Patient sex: M
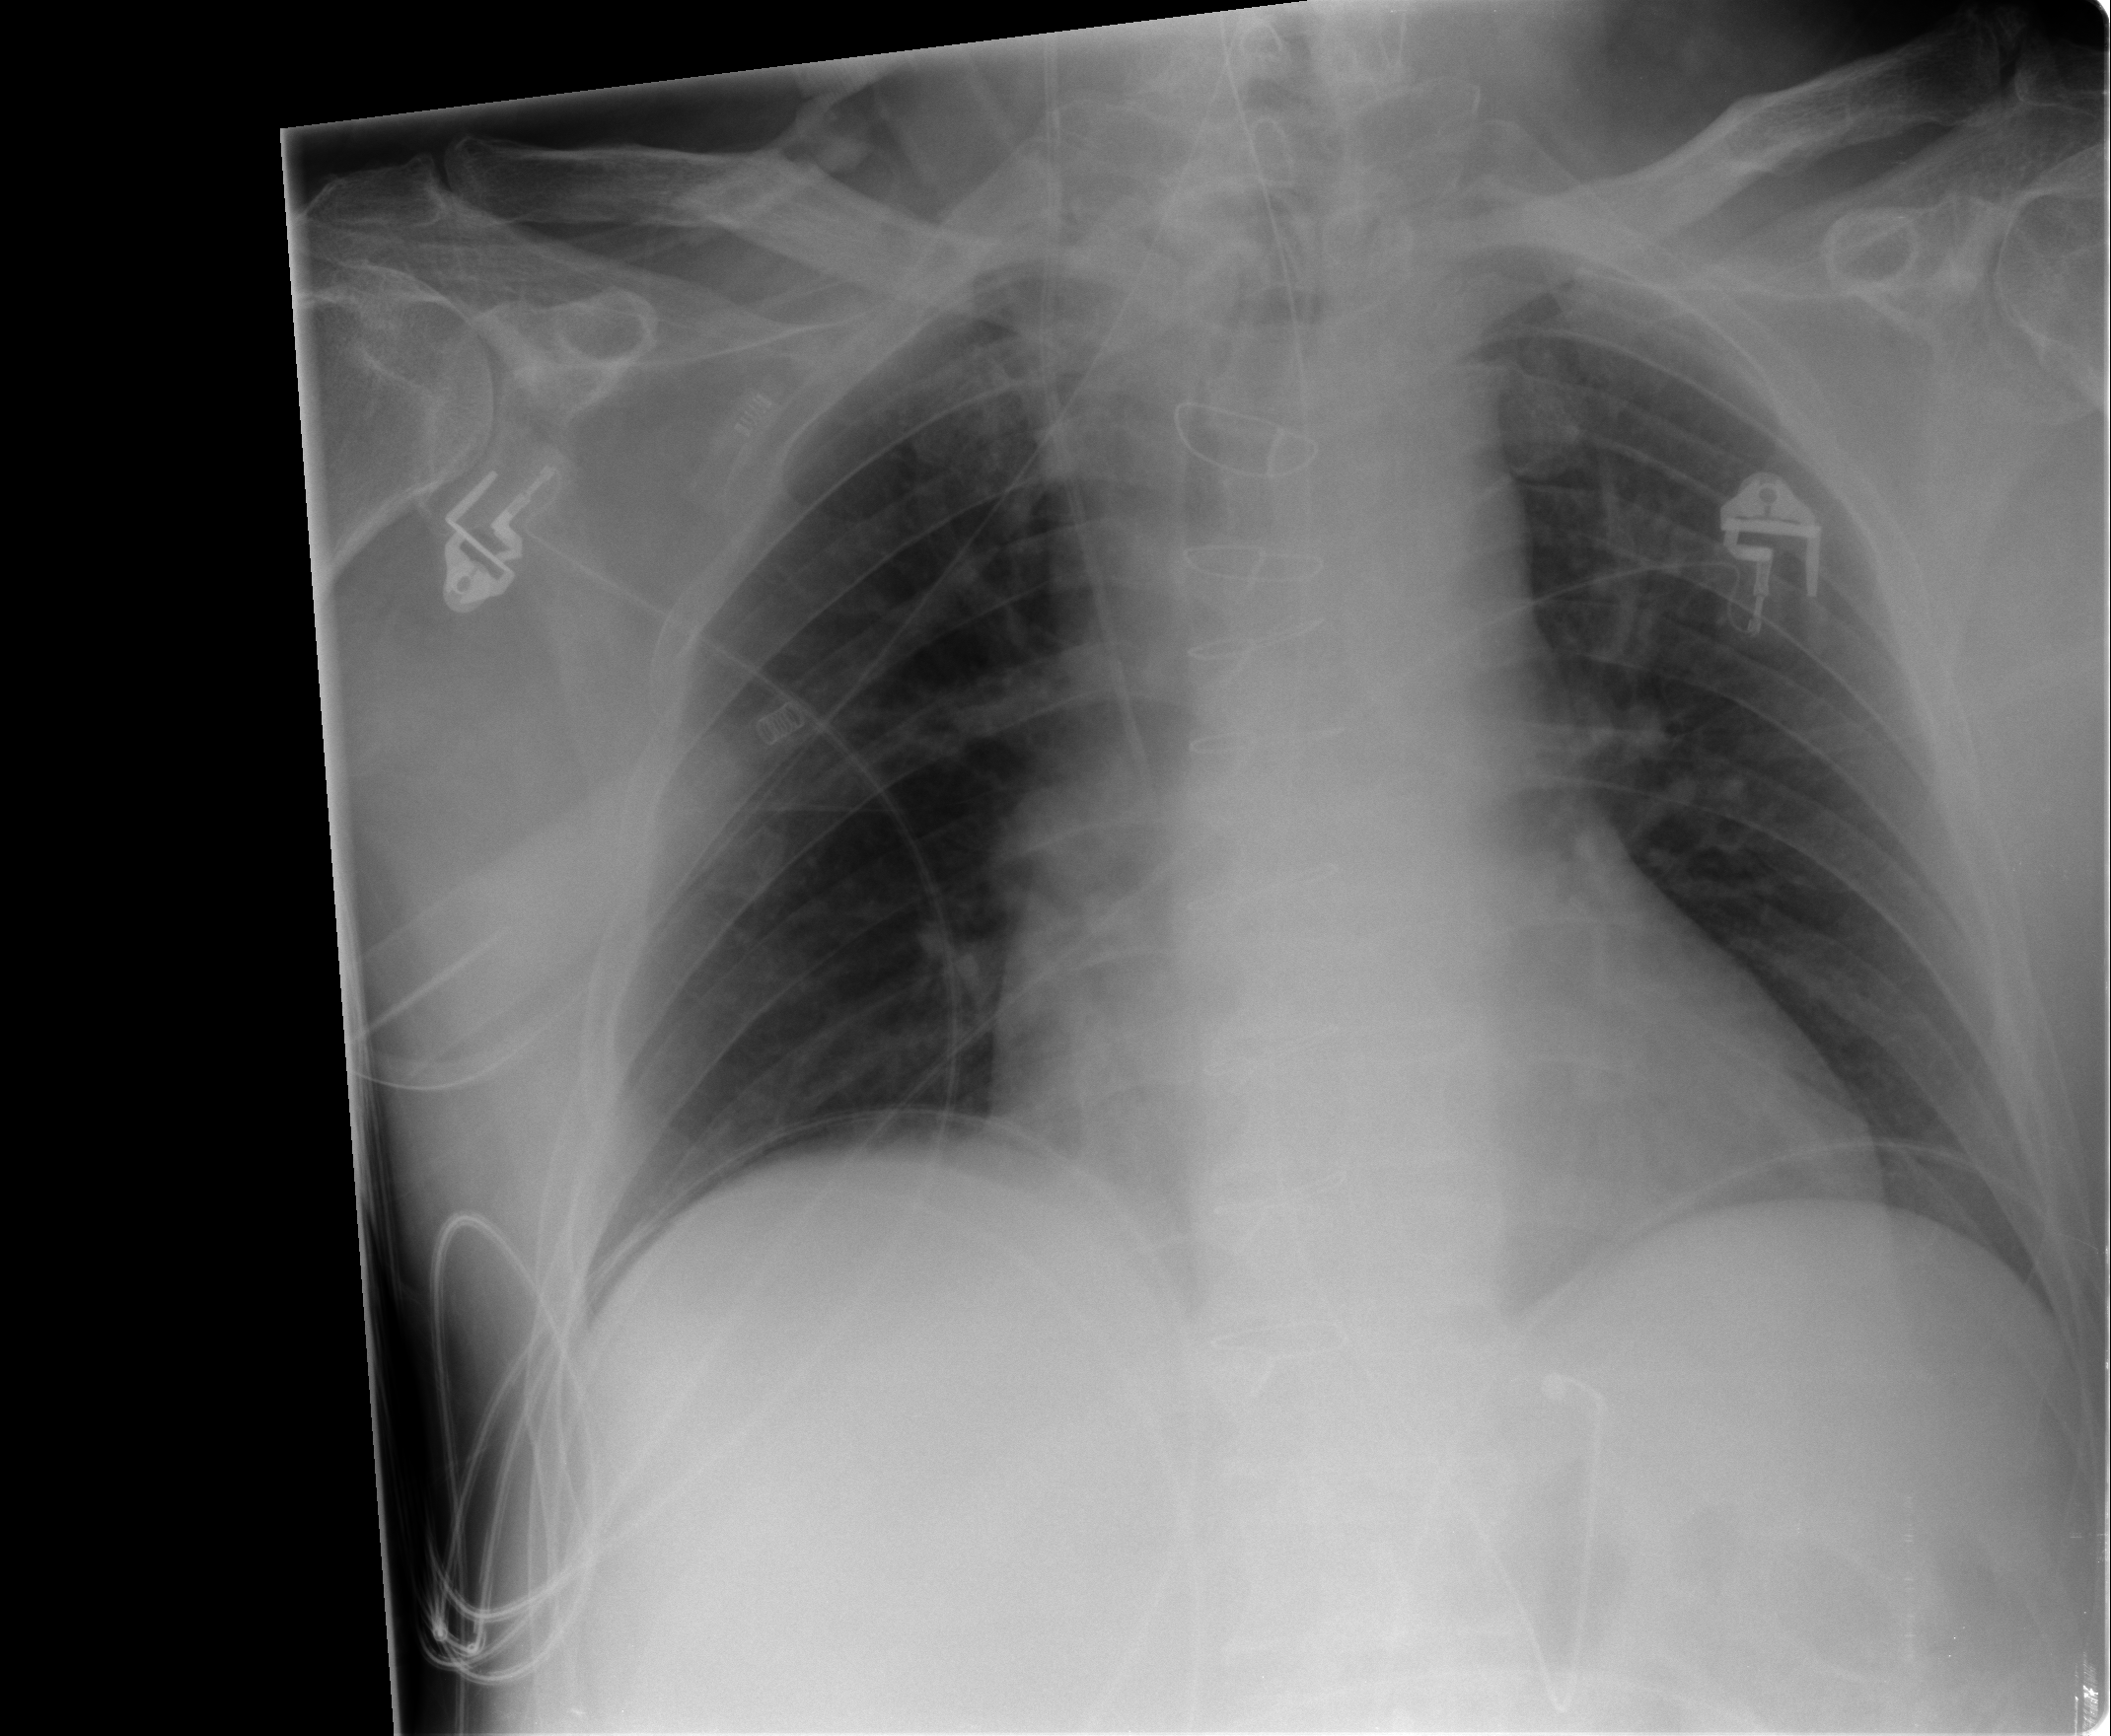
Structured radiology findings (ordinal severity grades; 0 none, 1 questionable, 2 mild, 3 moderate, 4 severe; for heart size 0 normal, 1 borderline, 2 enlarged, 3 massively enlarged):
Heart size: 2
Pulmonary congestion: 0
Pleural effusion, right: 0
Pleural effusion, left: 0
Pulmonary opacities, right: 0
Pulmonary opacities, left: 0
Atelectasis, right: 1
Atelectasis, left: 1